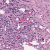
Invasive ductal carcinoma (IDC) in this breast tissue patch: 1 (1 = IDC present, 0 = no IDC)